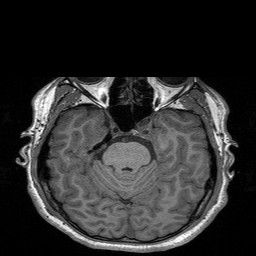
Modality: T1w
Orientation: coronal
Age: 24
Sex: male
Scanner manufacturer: siemens
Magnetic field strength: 3 T
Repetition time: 1.9 s
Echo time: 0.00227 s